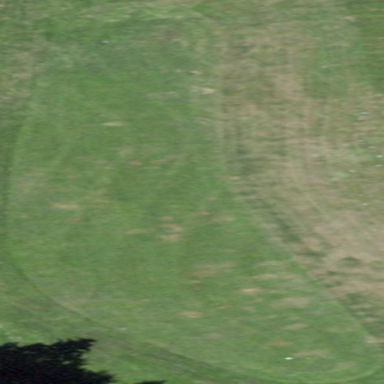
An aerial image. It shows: Grassy area designated as golf fairway.